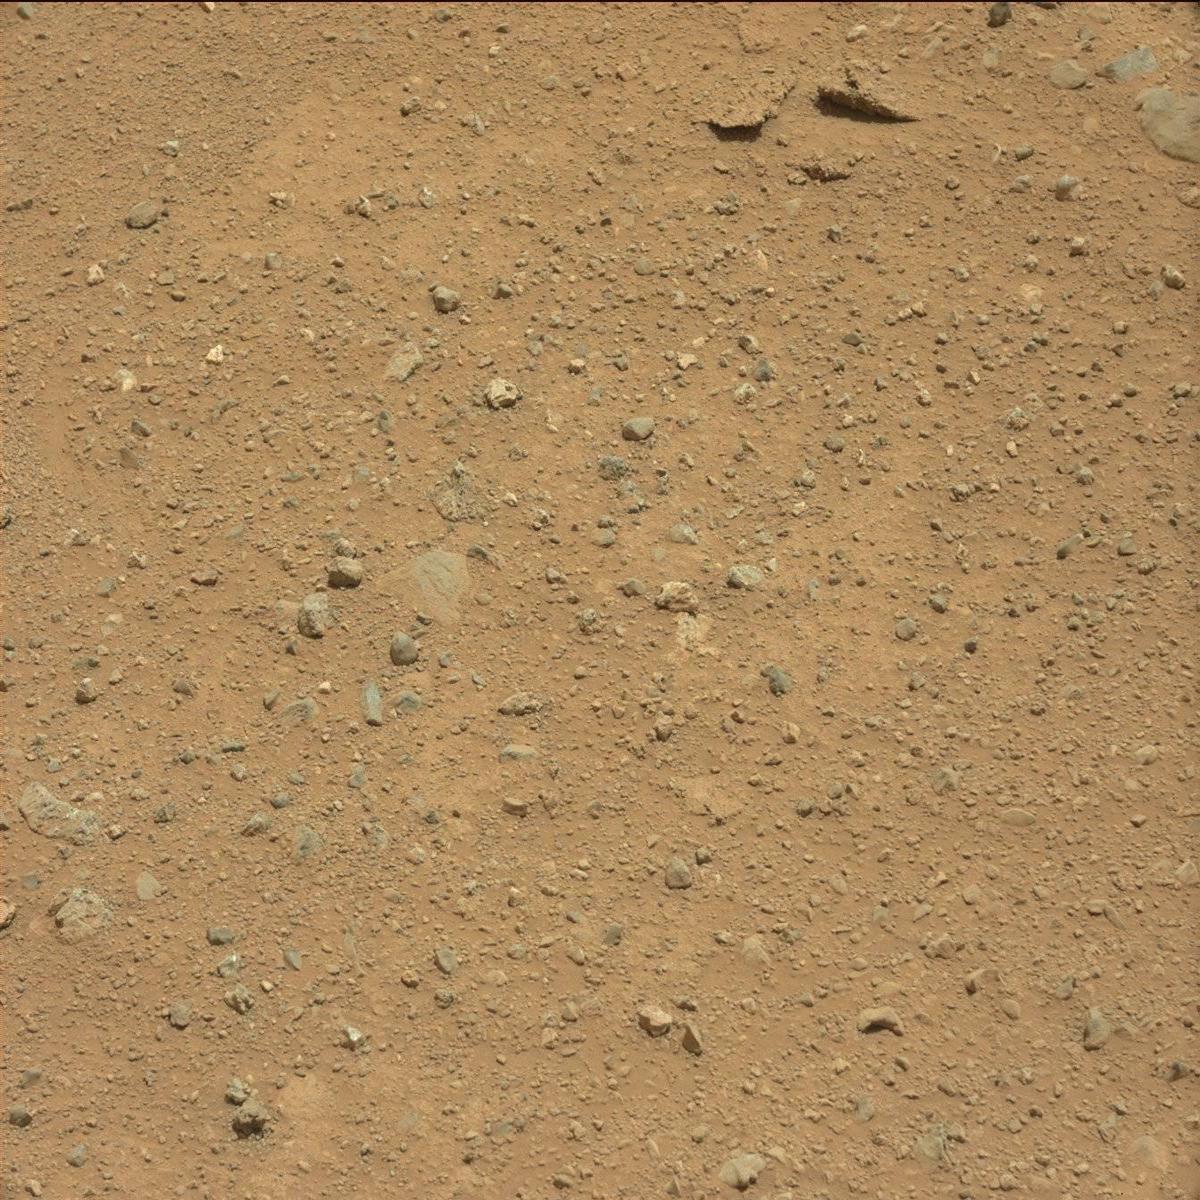
Terrain classes present: Bedrock, Rock, Sand / Soil